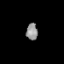
Tissue: prostate
Cell type: T cells
Senescence score: 0.2662
Nuclear area (px): 187
Mean DAPI intensity: 145.053